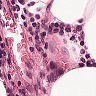
Metastatic tissue present: no